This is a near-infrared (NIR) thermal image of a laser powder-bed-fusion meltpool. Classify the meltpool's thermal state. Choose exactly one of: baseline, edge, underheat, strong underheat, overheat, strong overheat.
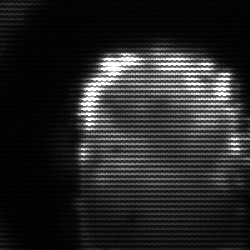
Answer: baseline